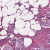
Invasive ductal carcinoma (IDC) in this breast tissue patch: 1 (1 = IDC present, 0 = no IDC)